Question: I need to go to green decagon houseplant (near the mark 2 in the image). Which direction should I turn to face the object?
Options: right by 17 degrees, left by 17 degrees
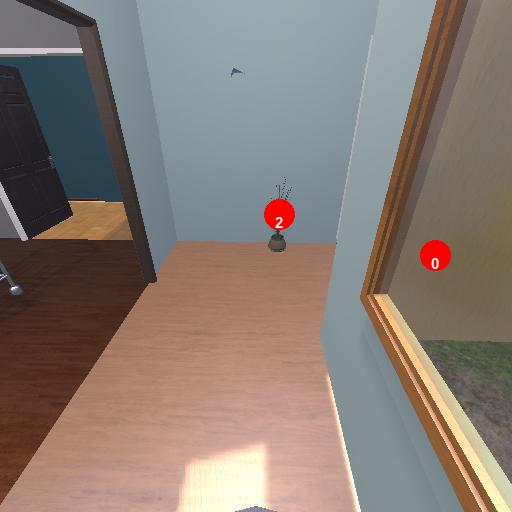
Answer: right by 17 degrees